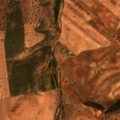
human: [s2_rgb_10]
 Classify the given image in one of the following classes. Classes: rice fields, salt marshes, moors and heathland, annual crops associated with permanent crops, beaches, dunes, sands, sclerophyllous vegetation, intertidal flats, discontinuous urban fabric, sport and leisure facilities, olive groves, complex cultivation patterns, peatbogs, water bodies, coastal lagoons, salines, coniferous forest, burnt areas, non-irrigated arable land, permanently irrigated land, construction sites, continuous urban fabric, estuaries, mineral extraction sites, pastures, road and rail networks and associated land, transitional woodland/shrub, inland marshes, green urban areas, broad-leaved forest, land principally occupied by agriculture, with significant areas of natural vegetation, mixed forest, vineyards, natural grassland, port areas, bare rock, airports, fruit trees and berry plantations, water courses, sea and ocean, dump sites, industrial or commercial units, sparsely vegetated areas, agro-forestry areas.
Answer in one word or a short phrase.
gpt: non-irrigated arable land, annual crops associated with permanent crops, agro-forestry areas, coniferous forest, transitional woodland/shrub